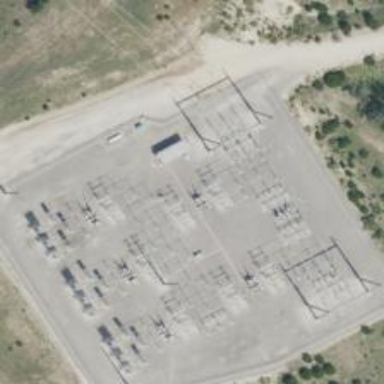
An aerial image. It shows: Switch for power supply.